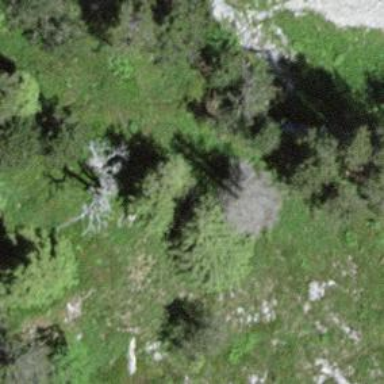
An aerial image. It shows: Patch of scrub vegetation.